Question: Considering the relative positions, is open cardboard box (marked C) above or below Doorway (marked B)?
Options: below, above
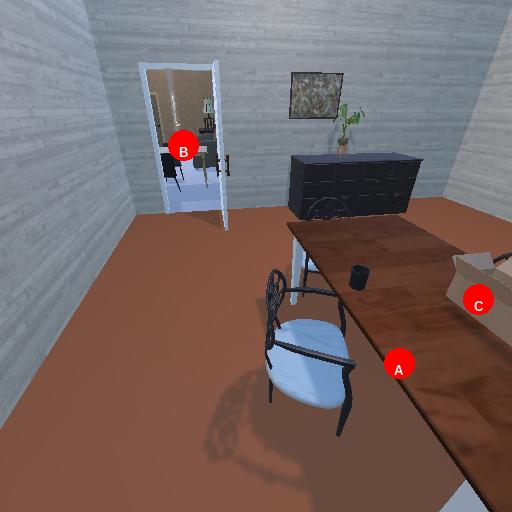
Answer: below